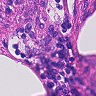
Metastatic tissue present: no